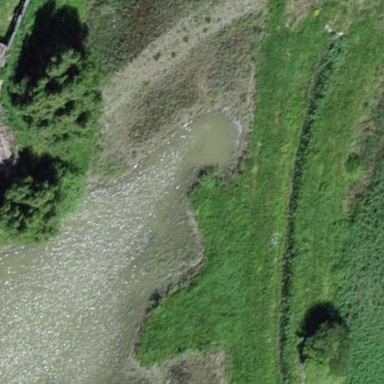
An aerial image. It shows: Pond with natural water.